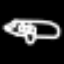
Label: airplane